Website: apple
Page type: cross-sells
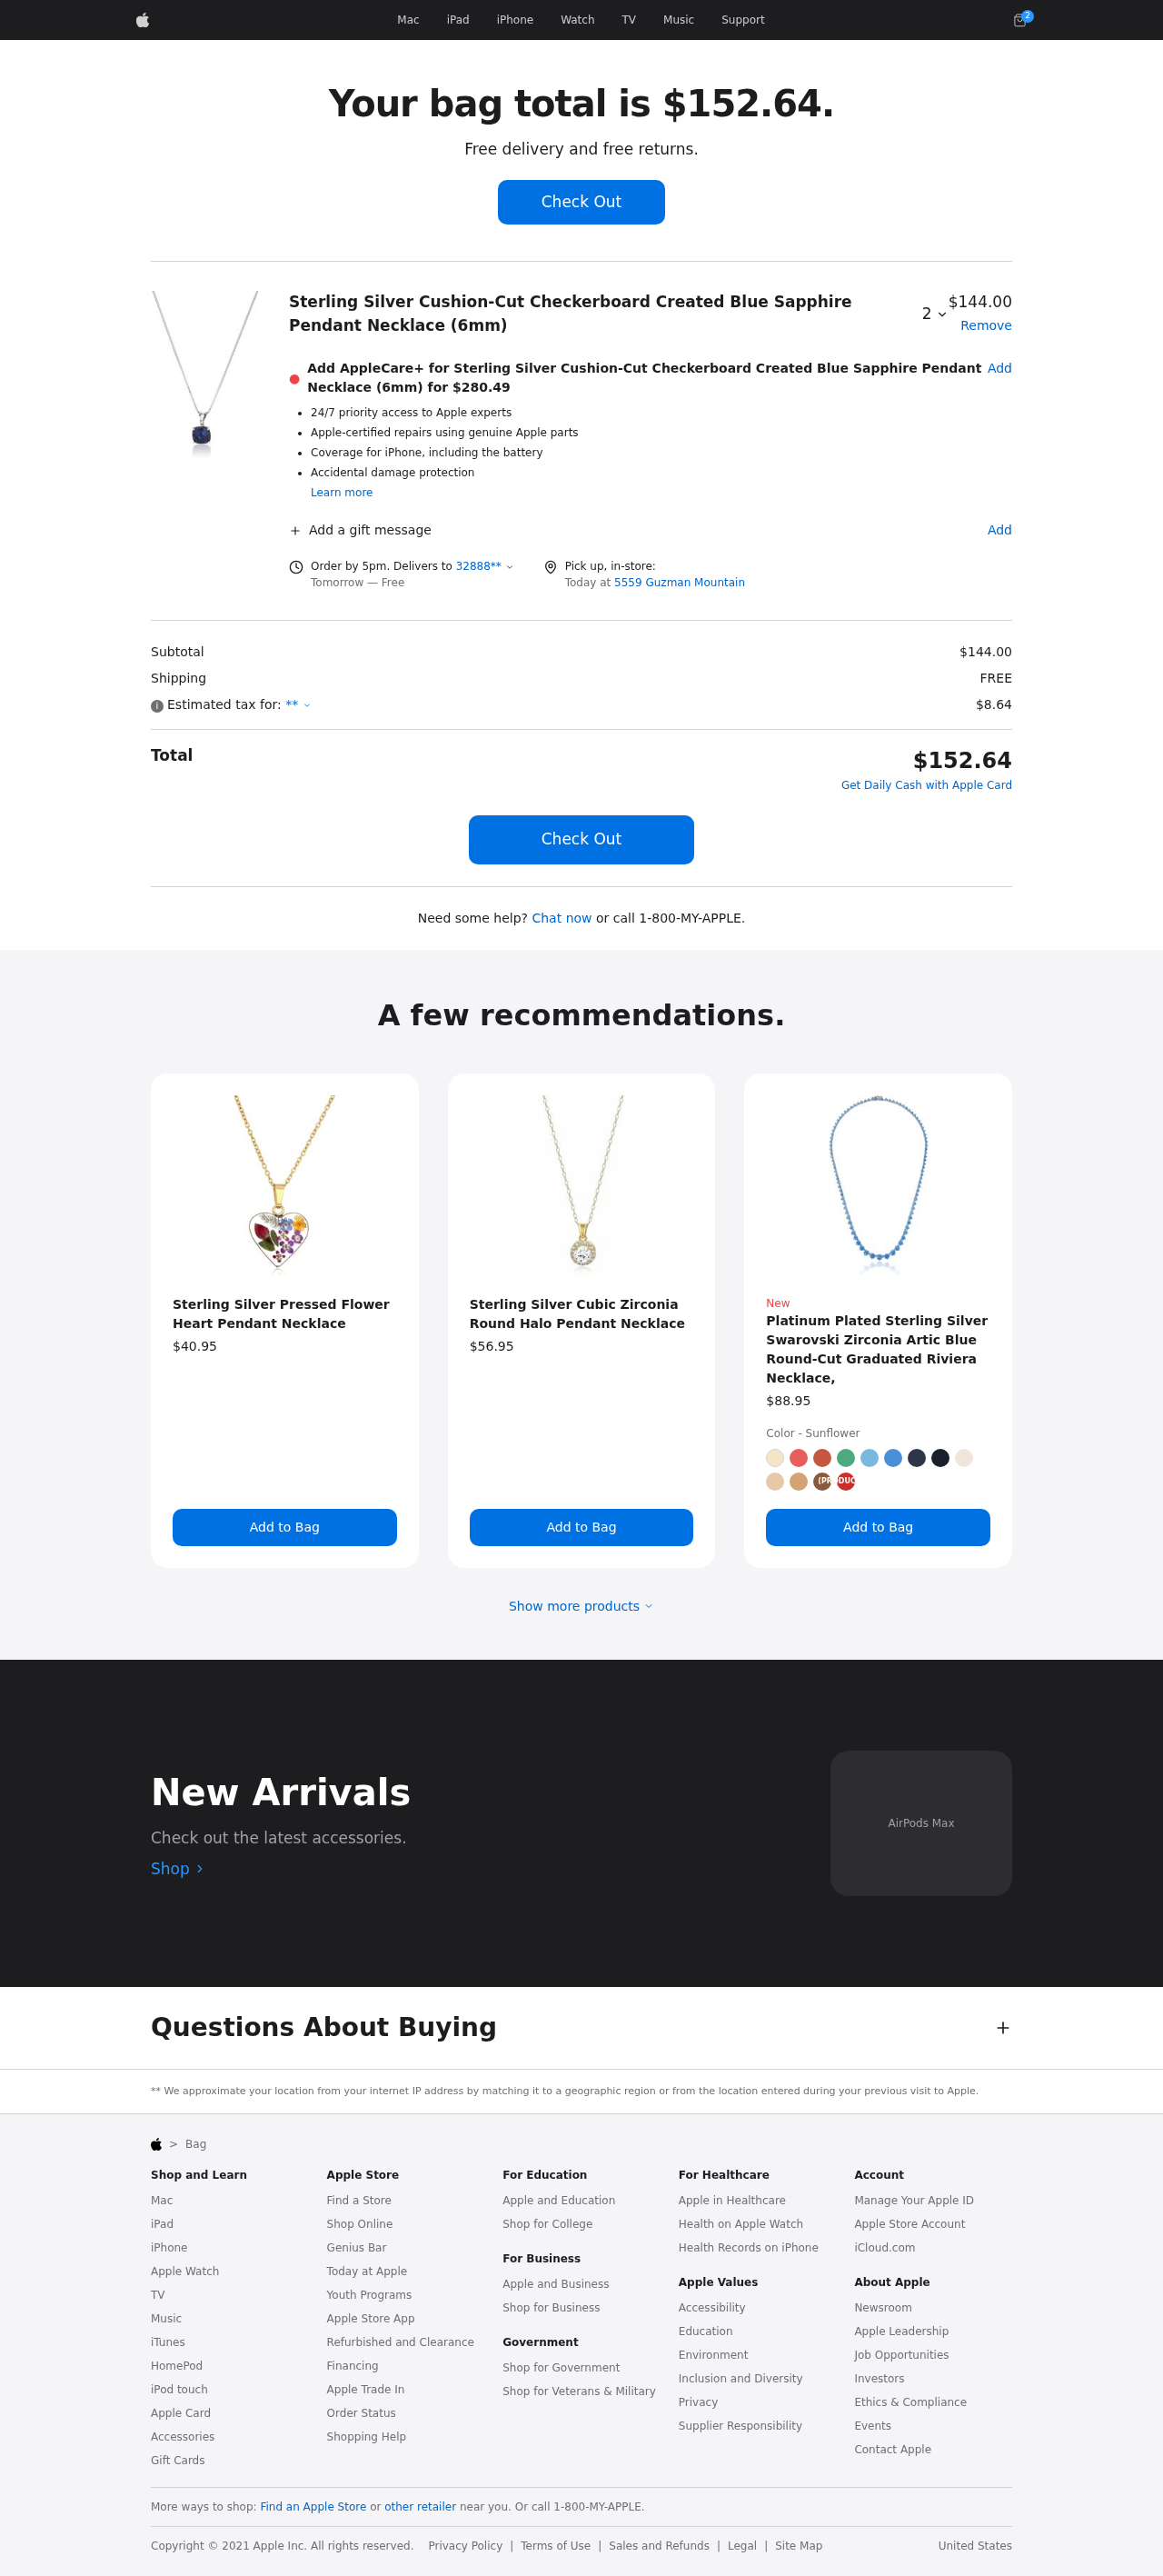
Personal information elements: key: PII_LOCATION1_STREET
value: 5559 Guzman Mountain
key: PII_POSTCODE
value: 32888
Product elements: key: PRODUCT1_NAME
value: Sterling Silver Cushion-Cut Checkerboard Created Blue Sapphire Pendant Necklace (6mm)
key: PRODUCT1_PRICE
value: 144
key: PRODUCT1_QUANTITY
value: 2
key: PRODUCT2_NAME
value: Sterling Silver Pressed Flower Heart Pendant Necklace
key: PRODUCT2_PRICE
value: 40.95
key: PRODUCT3_NAME
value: Sterling Silver Cubic Zirconia Round Halo Pendant Necklace
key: PRODUCT3_PRICE
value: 56.95
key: PRODUCT4_NAME
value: Platinum Plated Sterling Silver Swarovski Zirconia Artic Blue Round-Cut Graduated Riviera Necklace,
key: PRODUCT4_PRICE
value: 88.95
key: PRODUCT5_PRICE
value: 280.49
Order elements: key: ORDER_NUM_ITEMS
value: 2
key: ORDER_TOTAL
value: $152.64
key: ORDER_TOTAL
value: Your bag total is $152.64.
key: ORDER_DELIVERY_DATE
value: Tomorrow — Free
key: ORDER_SUBTOTAL
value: $144.00
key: ORDER_SHIPPING_COST
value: FREE
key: ORDER_TAX
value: $8.64